Question: Here's an example JSBIN: <URL>
I pulled this example almost verbatim from the docs: <URL>
'''
<ul class="nav nav-tabs">
<li class="active"><a href="#">Home</a></li>
<li><a href="#">Profile</a></li>
<li class="pull-right smaller-text"><a href="#">Screwed Up Tab/Floats above</a></li>
</ul>
'''
The two changes I made were to pull-right class, and add a smaller-text class which is defined simply as:
'''
.smaller-text {
font-size: 10px;
}
'''
The issue with having different font-sizes, is it creates a gap in the smaller-sized tabs:

I can play with line-height options for the tab to try and make the tab almost the same height, but I just can't quite get the tab bottom to be flush with the content below.
Thanks in advance!
I was able to extrapolate a bootstrap3/less based upon djbhindi's answer below, to be pretty generic.
My CSS (in less/bootstrap) looks like this:
'''
li.tab a {
font-size: ceil((@font-size-base * 1.25));
}
li.dropdown {
position: relative;
top: (ceil(((@line-height-computed * 1.25) - (floor(@font-size-small * @line-height-small) * 1.25))) + 1);
a {
line-height: @line-height-computed * 1.25; // fix the gap for the tabs & match with the normal tabs
}
}
'''
The respective HTML looks similar to this:
'''
<ul class="nav nav-tabs" style="position: relative;">
<li class="tab active"><a href="#">Home</a></li>
<li class="tab"><a href="#">Profile</a></li>
<li class="tab pull-right dropdown"><a href="#"><small>Screwed Up Tab/Floats above</small></a></li>
</ul>
'''
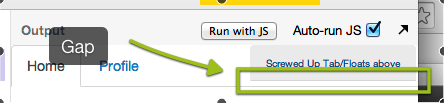
Answer: The problem is probably in the CSS file, which assumes a larger font size (you changed it from something larger to 10px right?).
So all you have to do there is adjust what is probably a relative positioning tag; it would say something like:
'''
position:relative;
top:20px;
'''